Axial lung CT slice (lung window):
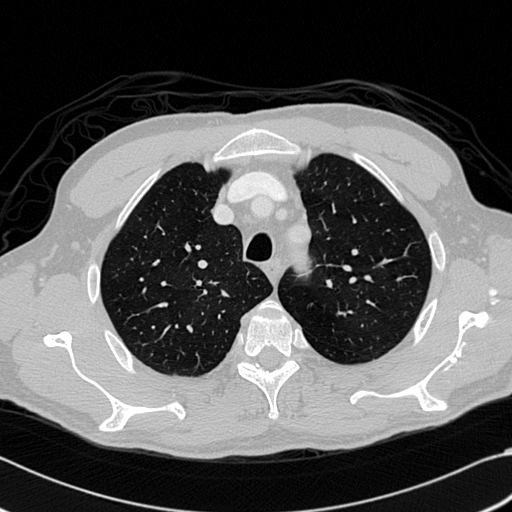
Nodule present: no